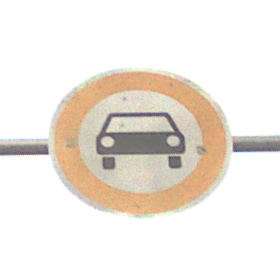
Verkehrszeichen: VerbotKraftwagen
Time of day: SunriseSunset
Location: Outdoor (RoadRail)
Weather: Clear
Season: NotSpecified
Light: Natural